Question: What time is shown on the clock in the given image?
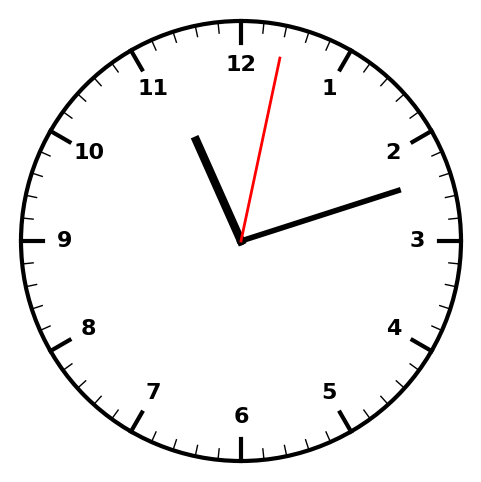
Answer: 11:12:02